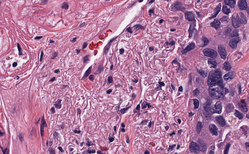
Tumor epithelial tissue: yes
Tumor-associated stroma tissue: yes
Normal tissue: no